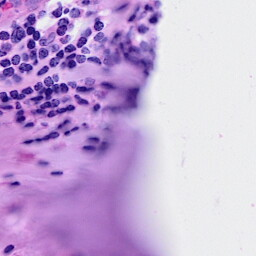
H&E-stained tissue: Breast